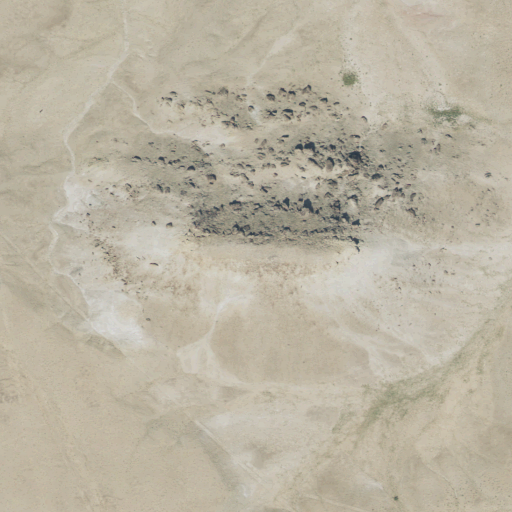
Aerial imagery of mountain in Utah named Adams Butte containing only shrub